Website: macys
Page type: customer-info-address
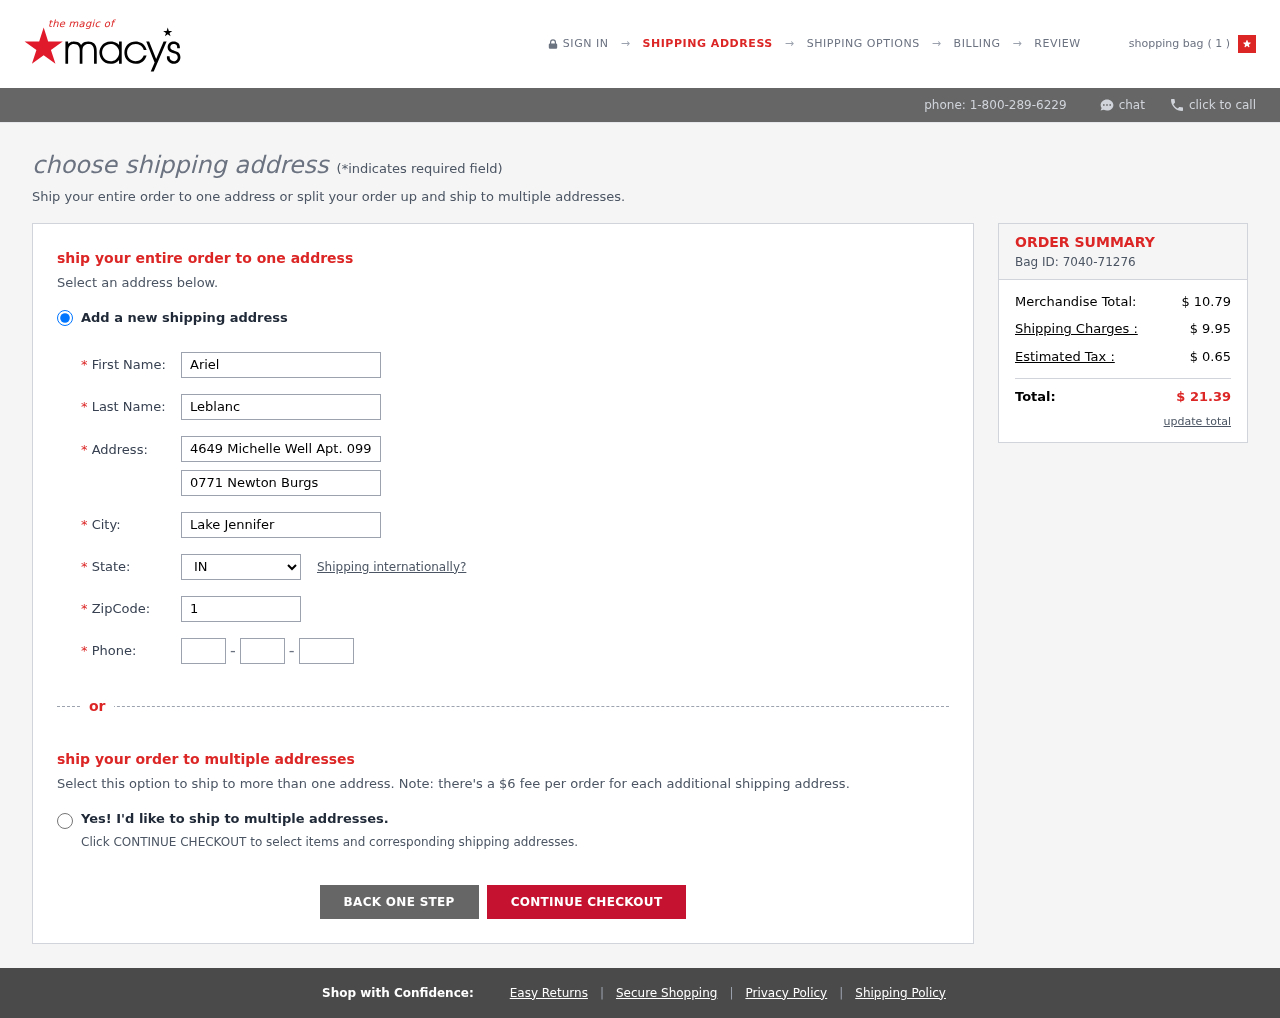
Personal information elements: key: PII_CITY
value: Lake Jennifer
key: PII_FIRSTNAME
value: Ariel
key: PII_LASTNAME
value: Leblanc
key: PII_PHONE_AREA
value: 648
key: PII_PHONE_PREFIX
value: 968
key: PII_PHONE_SUFFIX
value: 7932
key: PII_POSTCODE
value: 13182
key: PII_STATE_ABBR
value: IN
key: PII_STREET
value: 4649 Michelle Well Apt. 099
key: PII_STREET2
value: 0771 Newton Burgs
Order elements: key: ORDER_NUM_ITEMS
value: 1
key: ORDER_ID
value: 7040-71276
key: ORDER_SUBTOTAL
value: $ 10.79
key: ORDER_SHIPPING_COST
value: $ 9.95
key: ORDER_TAX
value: $ 0.65
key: ORDER_TOTAL
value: $ 21.39